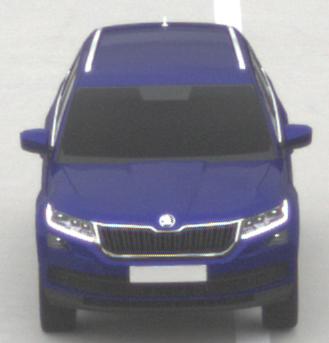
Make: Skoda
Model: Kodiaq 1.4 TSI
Detailed model: Kodiaq
Model produced from: 2017/03
Model produced until: 2018/05
Doors: 5
Color: blue
Road condition: dry road
Daytime: midday
Contrast: low contrast